Field crop: maize
Growth stage: 2
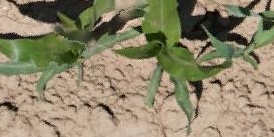
Species: maize